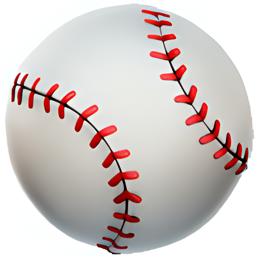
Name: baseball
Emoji: ⚾
Group: Activities
Sub-group: sport